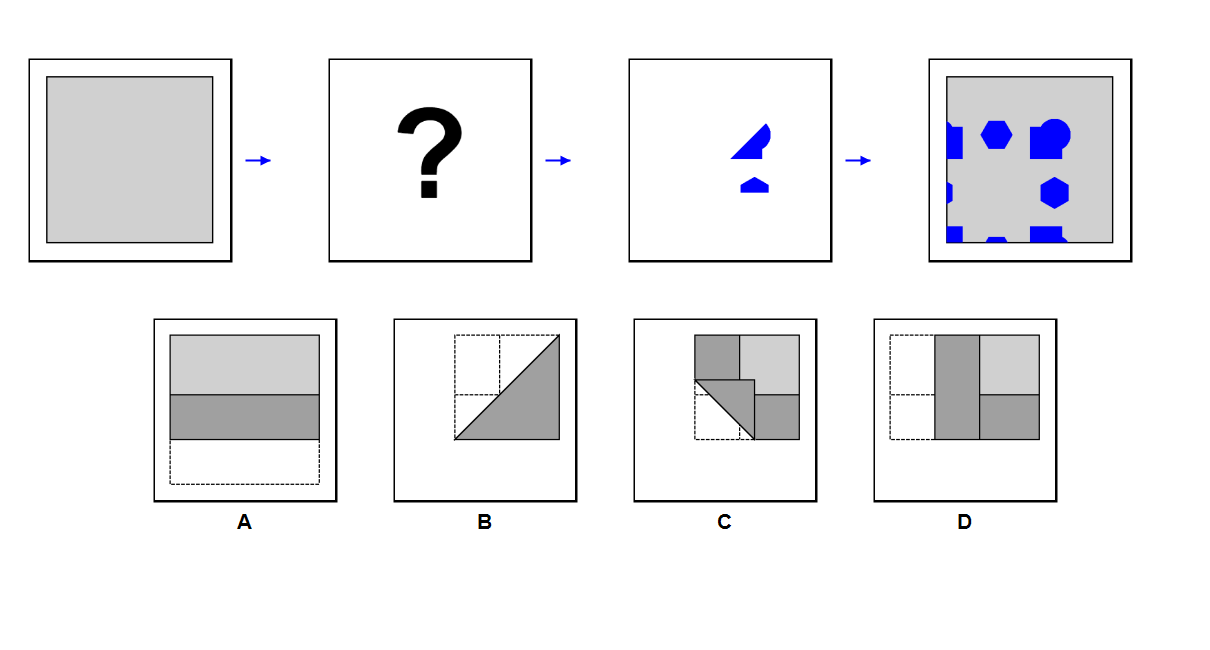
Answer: C